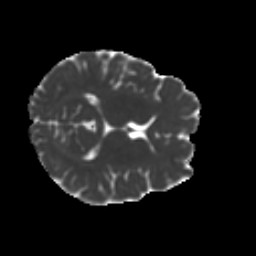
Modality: MD
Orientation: axial
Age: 26
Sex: female
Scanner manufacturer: ge
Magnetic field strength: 3 T
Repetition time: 7.8 s
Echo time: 0.0606 s